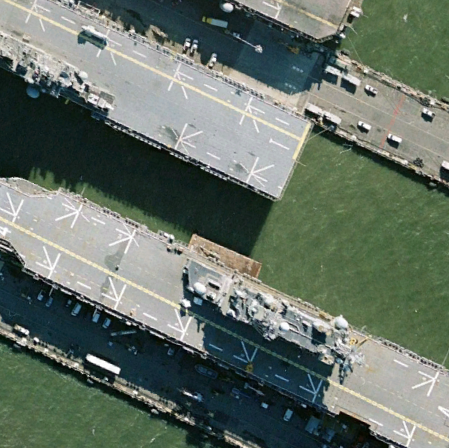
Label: assault